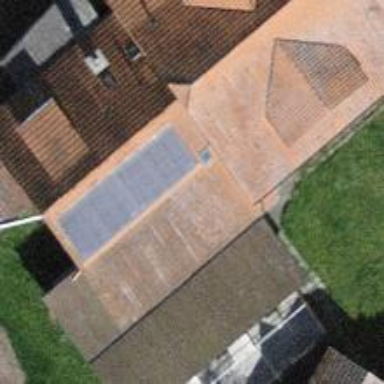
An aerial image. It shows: Solar power generator.